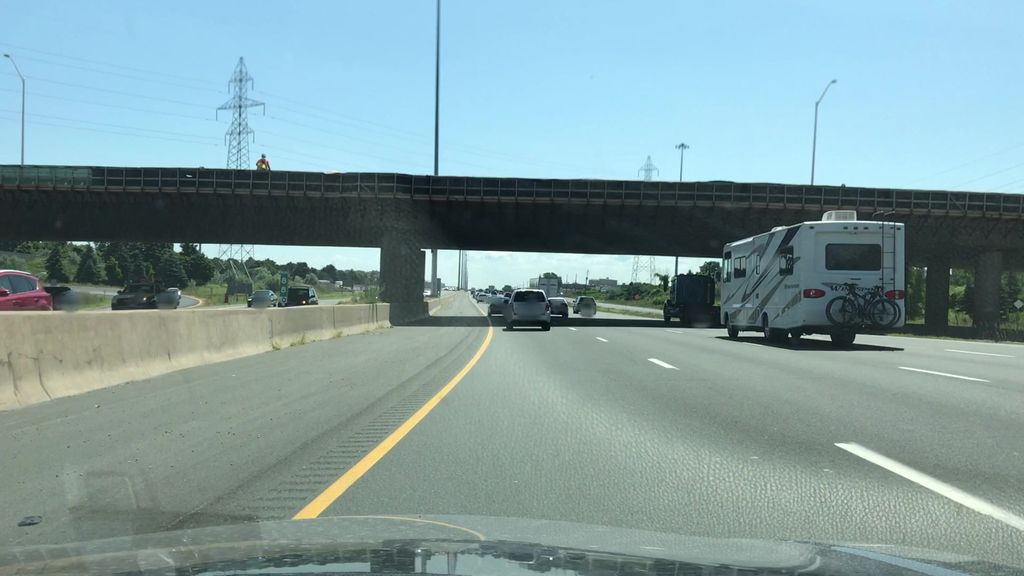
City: hamilton